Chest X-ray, AP view. Patient: 21 years old, sex M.
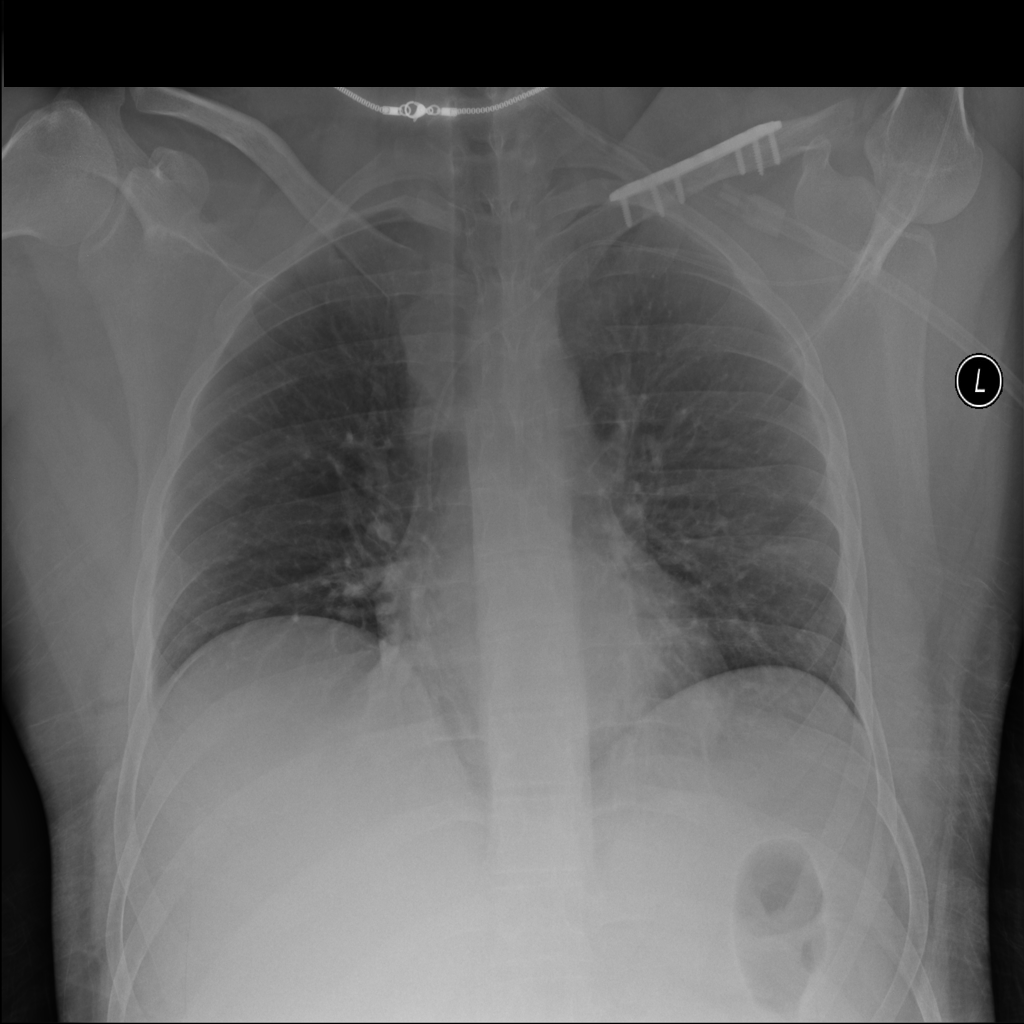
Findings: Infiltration